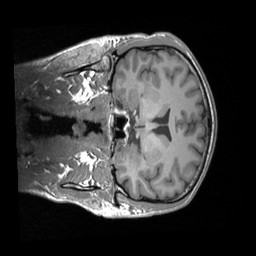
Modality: T1w
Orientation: coronal
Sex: male
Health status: ill
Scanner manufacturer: siemens
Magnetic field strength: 3 T
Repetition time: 1.66 s
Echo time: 0.00254 s